Question: In Java, I'm trying to replace one BufferedImage inside another BufferedImage.
For example,  is produced as a result.
Would it be possible to write a function that would replace one BufferedImage inside another BufferedImage, and return the resulting BufferedImage?
'''
public static BufferedImage replaceInsideBufferedImage(BufferedImage containingImage, BufferedImage toBeReplaced, BufferedImage replaceWithThis){
//In containingImage, replace all occurrences of toBeReplaced with replaceWithThis
}
'''
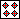
Answer: The method below does the trick. Pseudo-code:
- 'containingImage'-
As all patterns will be found, finally, it will return 'returnImage' .
'replaceInsideBufferedImage()'
'''
public static BufferedImage replaceInsideBufferedImage(BufferedImage containingImage, BufferedImage toBeReplaced, BufferedImage replaceWithThis) {
BufferedImage returnImage = deepCopyImage(containingImage);
for (int x = 0; x+toBeReplaced.getWidth() < containingImage.getWidth(); x++) {
for (int y = 0; y+toBeReplaced.getHeight() < containingImage.getHeight(); y++) {
BufferedImage subImg = containingImage.getSubimage(x, y, toBeReplaced.getWidth(), toBeReplaced.getHeight());
if (imageEquals(subImg,toBeReplaced)) {
for (int sx = 0; sx < replaceWithThis.getWidth(); sx++) {
for (int sy = 0; sy < replaceWithThis.getHeight(); sy++) {
returnImage.setRGB(x+sx, y+sy, replaceWithThis.getRGB(sx, sy));
}
}
}
}
}
return returnImage;
}
'''
'''
import java.awt.image.BufferedImage;
import java.awt.image.ColorModel;
import java.awt.image.WritableRaster;
import java.io.File;
import javax.imageio.ImageIO;
public class ReplacePattern {
public static void main(String[] args) throws Exception {
BufferedImage containingImage = ImageIO.read(new File("fourWhites.png"));
BufferedImage toBeReplaced = ImageIO.read(new File("oneWhite.png"));
BufferedImage replaceWithThis = ImageIO.read(new File("oneRed.png"));
BufferedImage replaced = replaceInsideBufferedImage(containingImage, toBeReplaced, replaceWithThis);
ImageIO.write(replaced, "png", new File("fourReds.png"));
}
public static BufferedImage replaceInsideBufferedImage(BufferedImage containingImage, BufferedImage toBeReplaced, BufferedImage replaceWithThis) {
BufferedImage returnImage = deepCopyImage(containingImage);
for (int x = 0; x+toBeReplaced.getWidth() < containingImage.getWidth(); x++) {
for (int y = 0; y+toBeReplaced.getHeight() < containingImage.getHeight(); y++) {
BufferedImage subImg = containingImage.getSubimage(x, y, toBeReplaced.getWidth(), toBeReplaced.getHeight());
if (imageEquals(subImg,toBeReplaced)) {
for (int sx = 0; sx < replaceWithThis.getWidth(); sx++) {
for (int sy = 0; sy < replaceWithThis.getHeight(); sy++) {
returnImage.setRGB(x+sx, y+sy, replaceWithThis.getRGB(sx, sy));
}
}
}
}
}
return returnImage;
}
// http://stackoverflow.com/a/<PHONE>/<PHONE>
public static BufferedImage deepCopyImage(BufferedImage bi) {
ColorModel cm = bi.getColorModel();
boolean isAlphaPremultiplied = cm.isAlphaPremultiplied();
WritableRaster raster = bi.copyData(null);
return new BufferedImage(cm, raster, isAlphaPremultiplied, null);
}
// http://stackoverflow.com/a/<PHONE>/<PHONE>
private static boolean imageEquals(BufferedImage image1, BufferedImage image2) {
int width;
int height;
boolean imagesEqual = true;
if( image1.getWidth() == ( width = image2.getWidth() ) &&
image1.getHeight() == ( height = image2.getHeight() ) ){
for(int x = 0;imagesEqual == true && x < width; x++){
for(int y = 0;imagesEqual == true && y < height; y++){
if( image1.getRGB(x, y) != image2.getRGB(x, y) ){
imagesEqual = false;
}
}
}
}else{
imagesEqual = false;
}
return imagesEqual;
}
}
'''